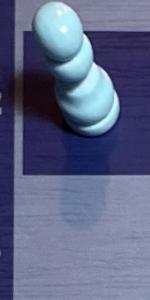
Label: Empty